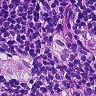
Metastatic tissue present: yes